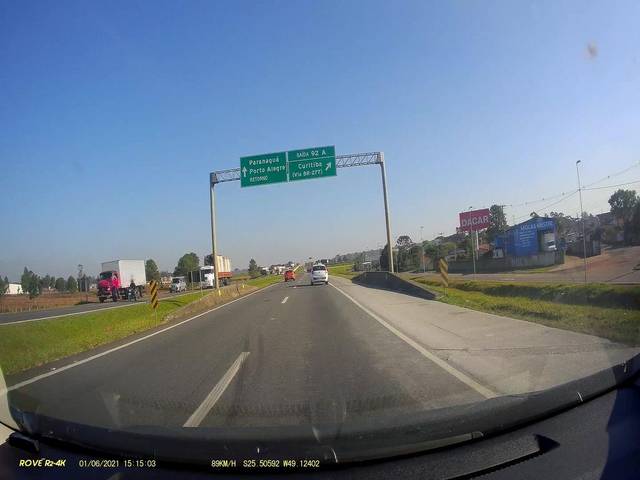
Region: Brazil
Coordinates: -25.506, -49.124